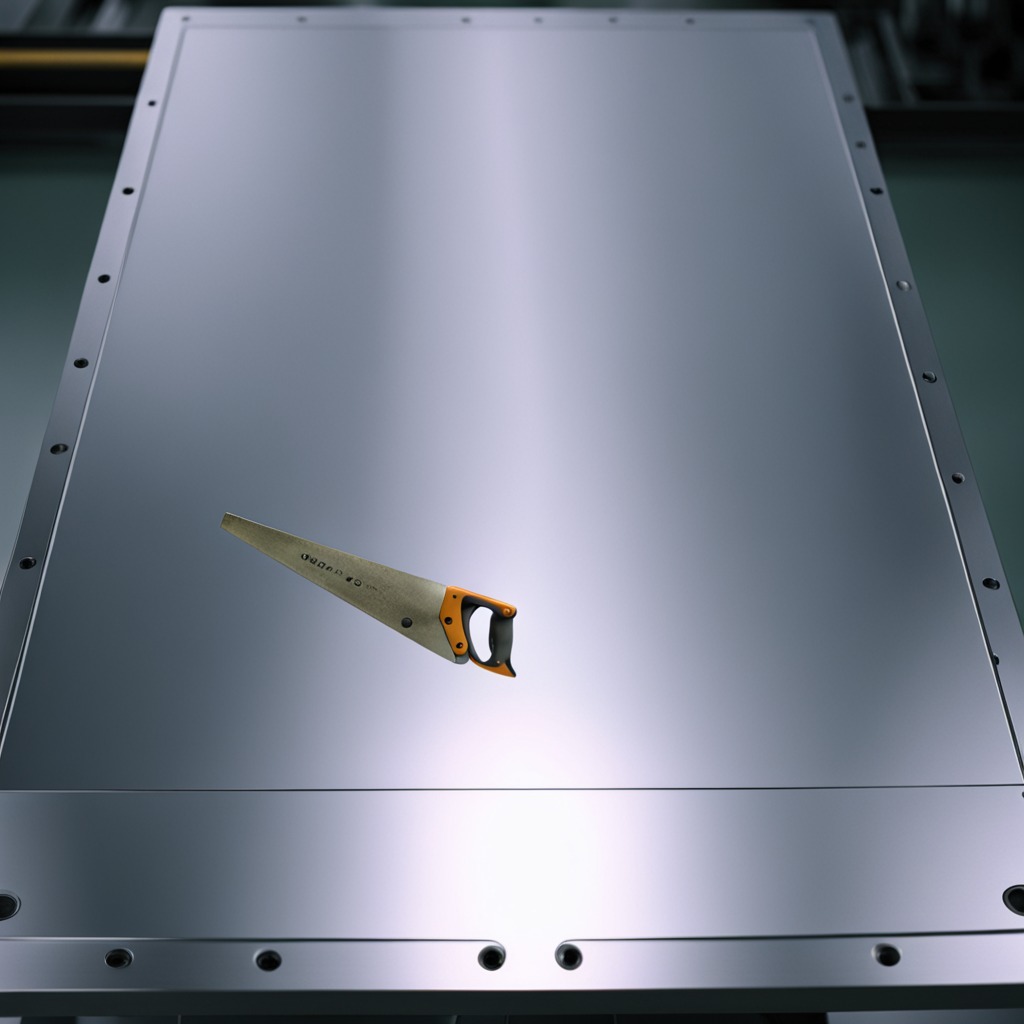
A metal saw is lying on a metal table in a machine shop under fluorescent lights.